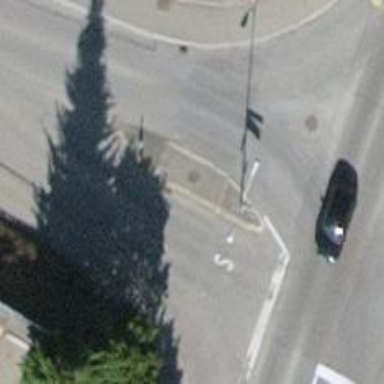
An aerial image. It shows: Unmarked crossing with pedestrian island.